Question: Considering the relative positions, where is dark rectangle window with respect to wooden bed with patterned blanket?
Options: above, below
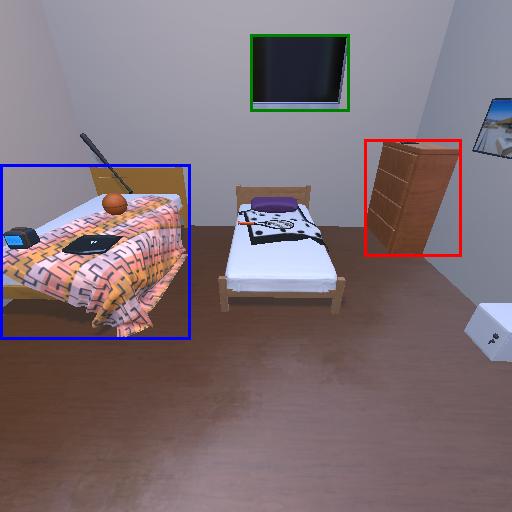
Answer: above